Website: apple
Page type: billing-address
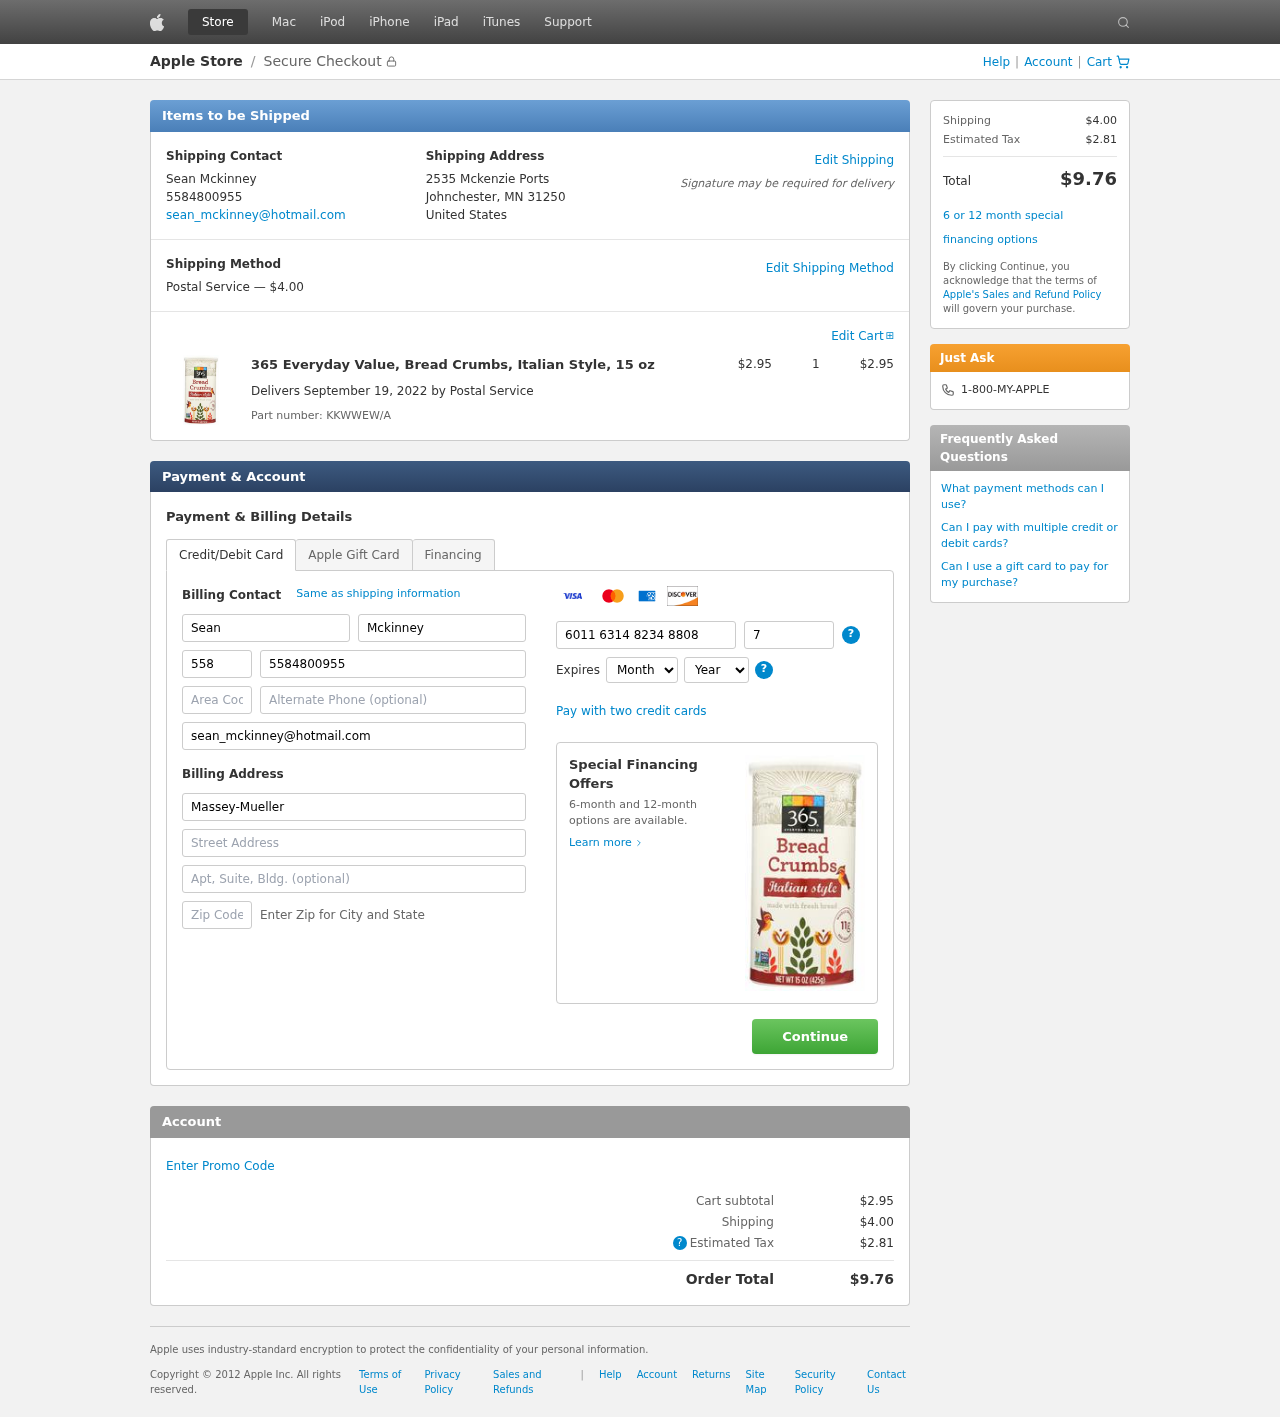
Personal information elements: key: PII_CARD_CVV
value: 757
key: PII_CARD_EXPIRY_MONTH
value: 09
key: PII_CARD_EXPIRY_YEAR
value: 27
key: PII_CARD_NUMBER
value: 6011 6314 8234 8808
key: PII_CITY_STATE_ZIP
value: Johnchester, MN 31250
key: PII_COMPANY
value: Massey-Mueller
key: PII_COUNTRY
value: United States
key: PII_EMAIL
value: sean_mckinney@hotmail.com
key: PII_FIRSTNAME
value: Sean
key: PII_FULLNAME
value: Sean Mckinney
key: PII_LASTNAME
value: Mckinney
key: PII_PHONE
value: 5584800955
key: PII_PHONE_AREA
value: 558
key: PII_STREET
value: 2535 Mckenzie Ports
Product elements: key: PRODUCT1_NAME
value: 365 Everyday Value, Bread Crumbs, Italian Style, 15 oz
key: PRODUCT1_PRICE
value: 2.95
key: PRODUCT1_QUANTITY
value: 1
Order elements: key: ORDER_SHIPPING_COST
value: $4.00
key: ORDER_SUBTOTAL
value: $2.95
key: ORDER_DELIVERY_DATE
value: September 19, 2022
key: ORDER_PART_NUMBER
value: KKWWEW/A
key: ORDER_TAX
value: $2.81
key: ORDER_TOTAL
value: $9.76